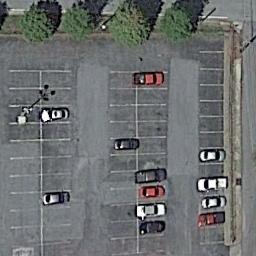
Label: parking_lot